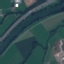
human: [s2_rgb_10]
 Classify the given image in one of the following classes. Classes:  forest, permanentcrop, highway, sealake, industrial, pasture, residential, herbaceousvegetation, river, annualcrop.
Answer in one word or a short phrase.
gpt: River